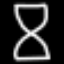
Label: hourglass